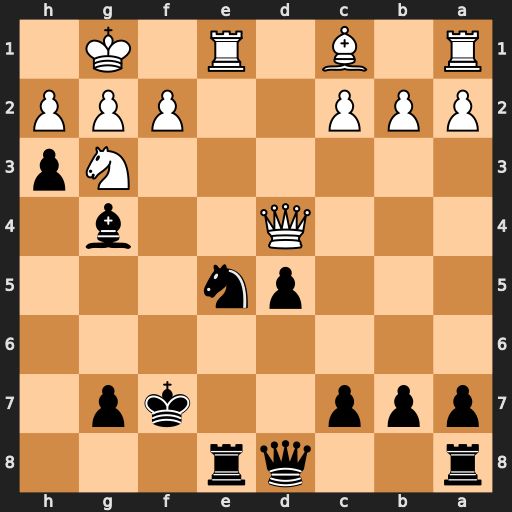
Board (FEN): r2qr3/ppp2kp1/8/3pn3/3Q2b1/6Np/PPP2PPP/R1B1R1K1
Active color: b
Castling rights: -
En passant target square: -
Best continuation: Nf3+ gxf3 Rxe1+